Question: While login into WordPress admin. It shows a popup with a username and a password fields saying that connection is not private.
I have googled it but I couldn't find any effective solutions.

This above is the screenshot of problem.
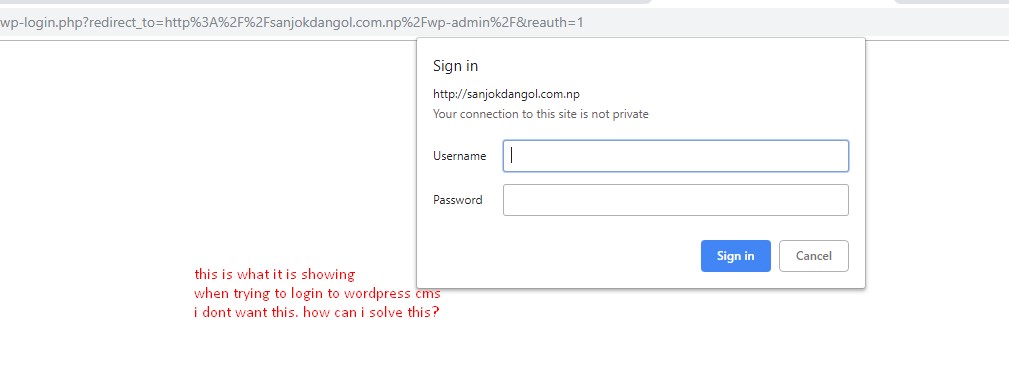
Answer:
This above is the screenshot of problem.
paste below code in your .htaccess file of wordpress. It worked for me.
'''
<filesmatch "wp-login.php">
Satisfy Any
</filesmatch>
'''